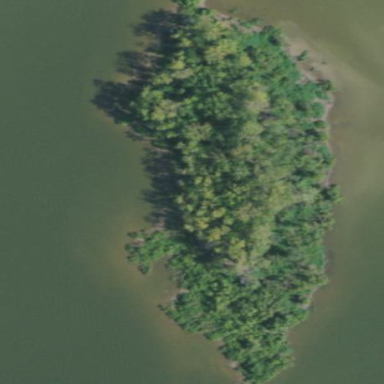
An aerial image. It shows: Islet.